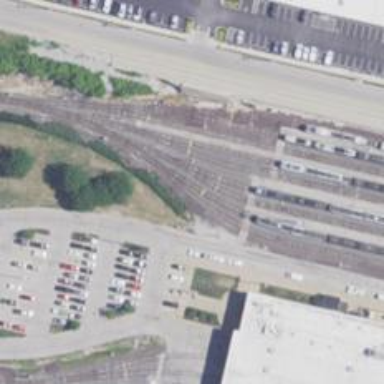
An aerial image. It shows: Light rail yard with electrified contact lines.